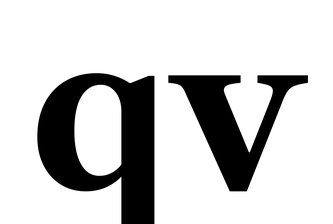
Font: LibreCaslonText_Bold